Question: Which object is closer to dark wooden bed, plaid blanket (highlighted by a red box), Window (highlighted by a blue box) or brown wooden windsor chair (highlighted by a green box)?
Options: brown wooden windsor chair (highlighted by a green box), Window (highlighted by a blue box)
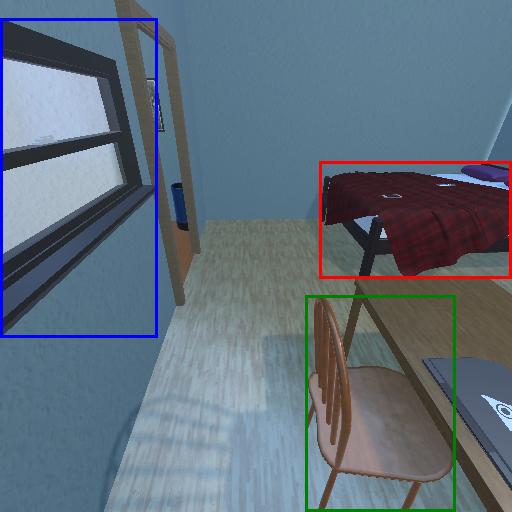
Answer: brown wooden windsor chair (highlighted by a green box)